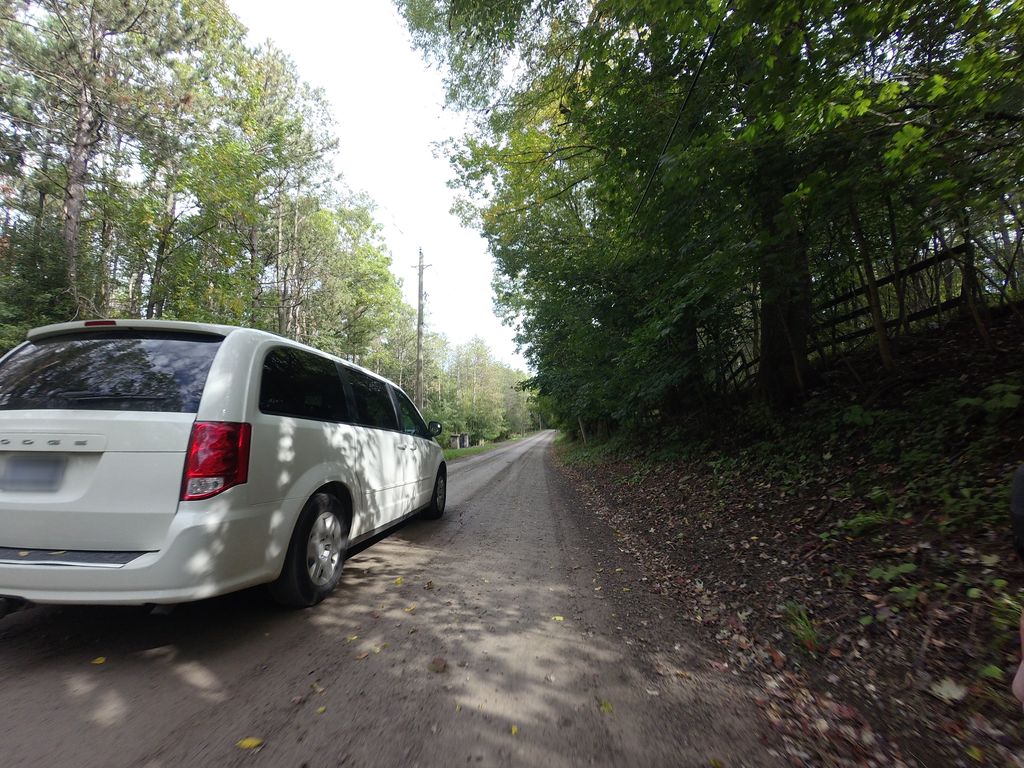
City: hamilton